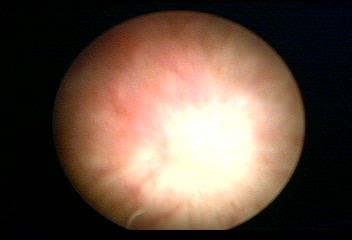
Modality: WLC
Class: Normal mucosa
Bladder cancer association: No